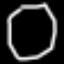
Label: octagon